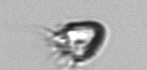
Label: Ciliophora